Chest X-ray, PA view. Patient: 48 years old, sex M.
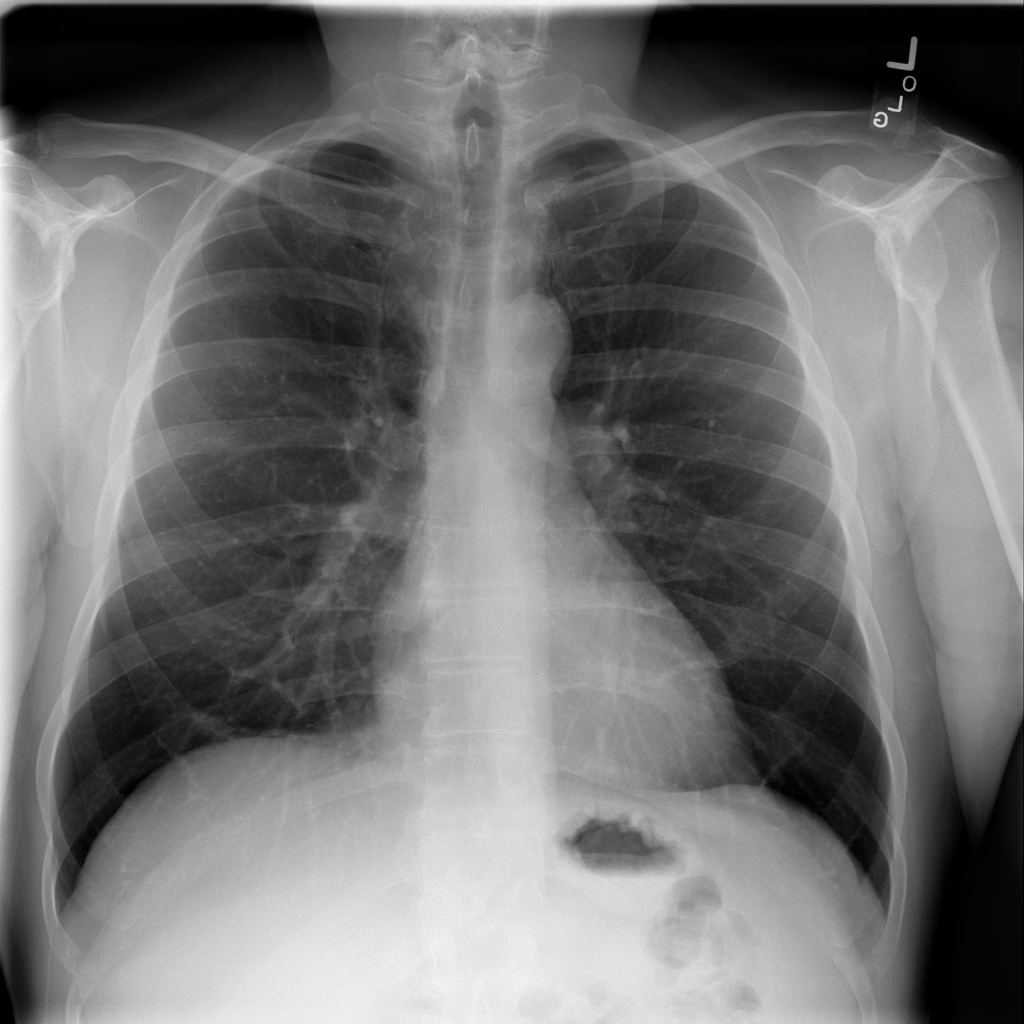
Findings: No Finding